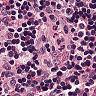
Metastatic tissue present: no